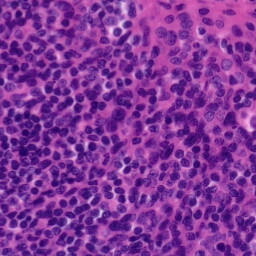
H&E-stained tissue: Tonsil